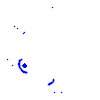
Particle: kaon